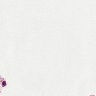
Metastatic tissue present: no